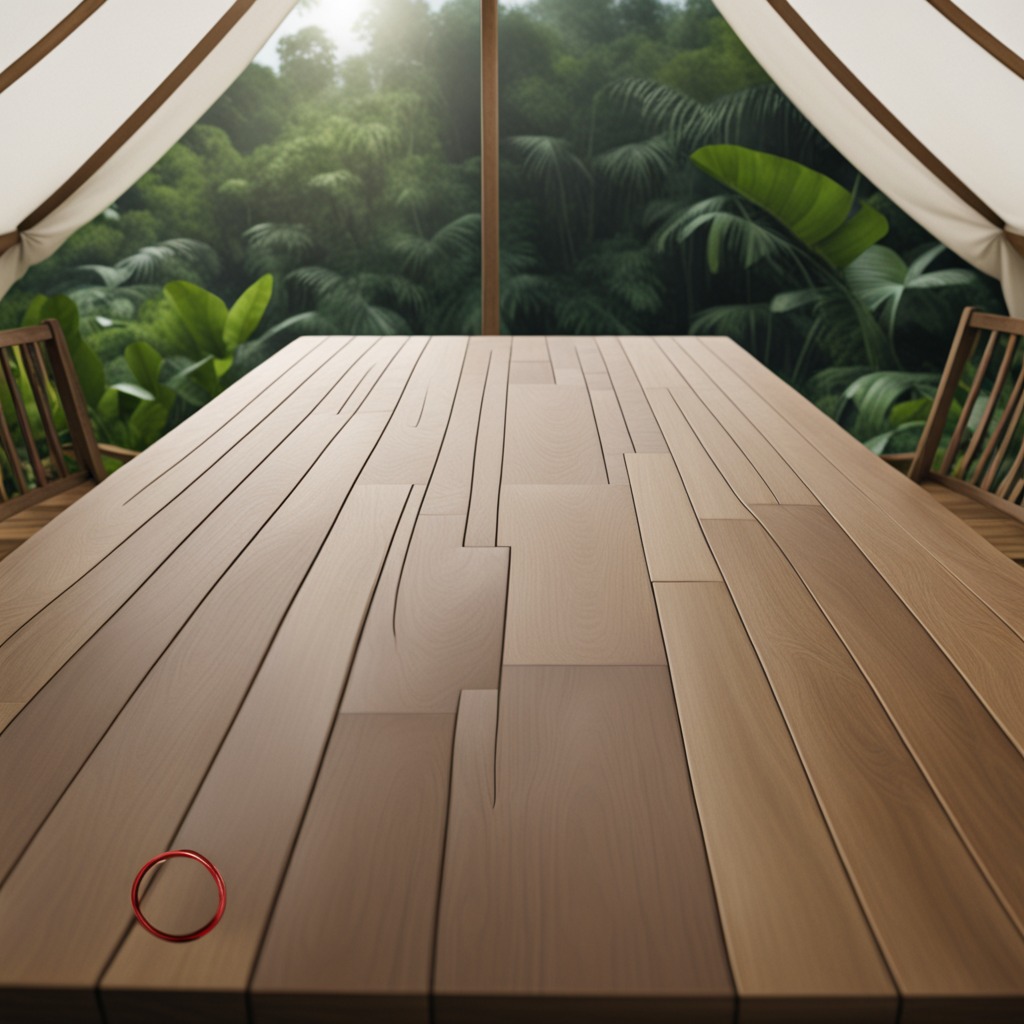
A rubber O-ring lying on the wooden table inside a jungle field workshop tent humid ambient light worn but